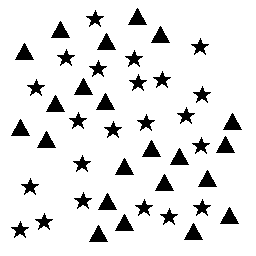
Squares: 0
Triangles: 22
Stars: 22
Total shapes: 44